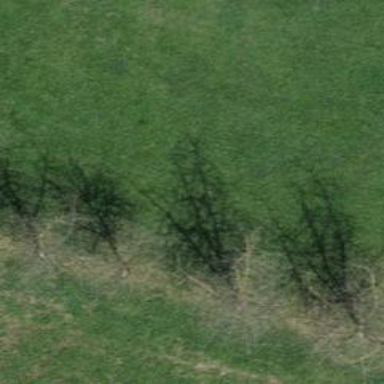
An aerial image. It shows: Single tag "natural: tree."